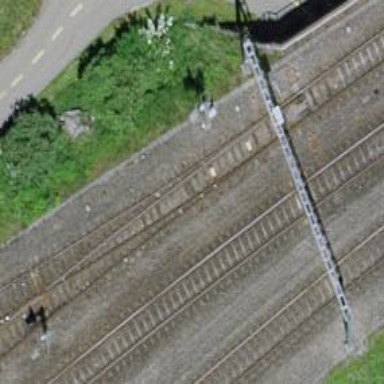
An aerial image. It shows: Railway switch.